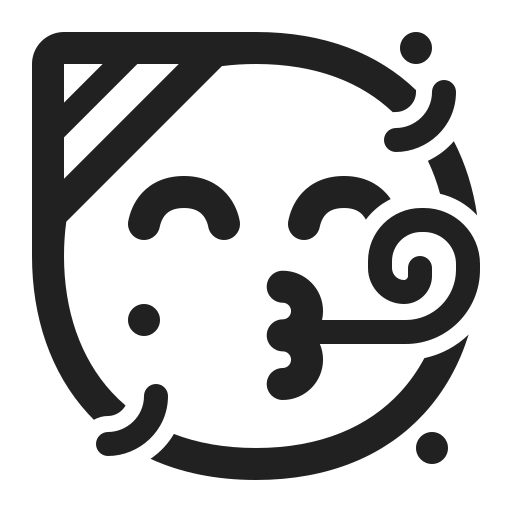
partying face high contrast